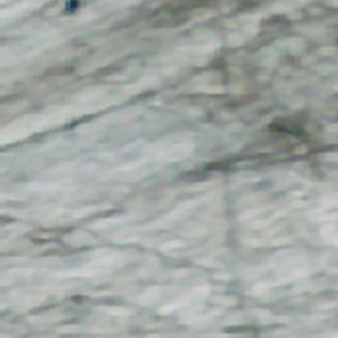
Label: other